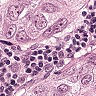
Metastatic tissue present: yes